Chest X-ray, PA view. Patient: 64 years old, sex M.
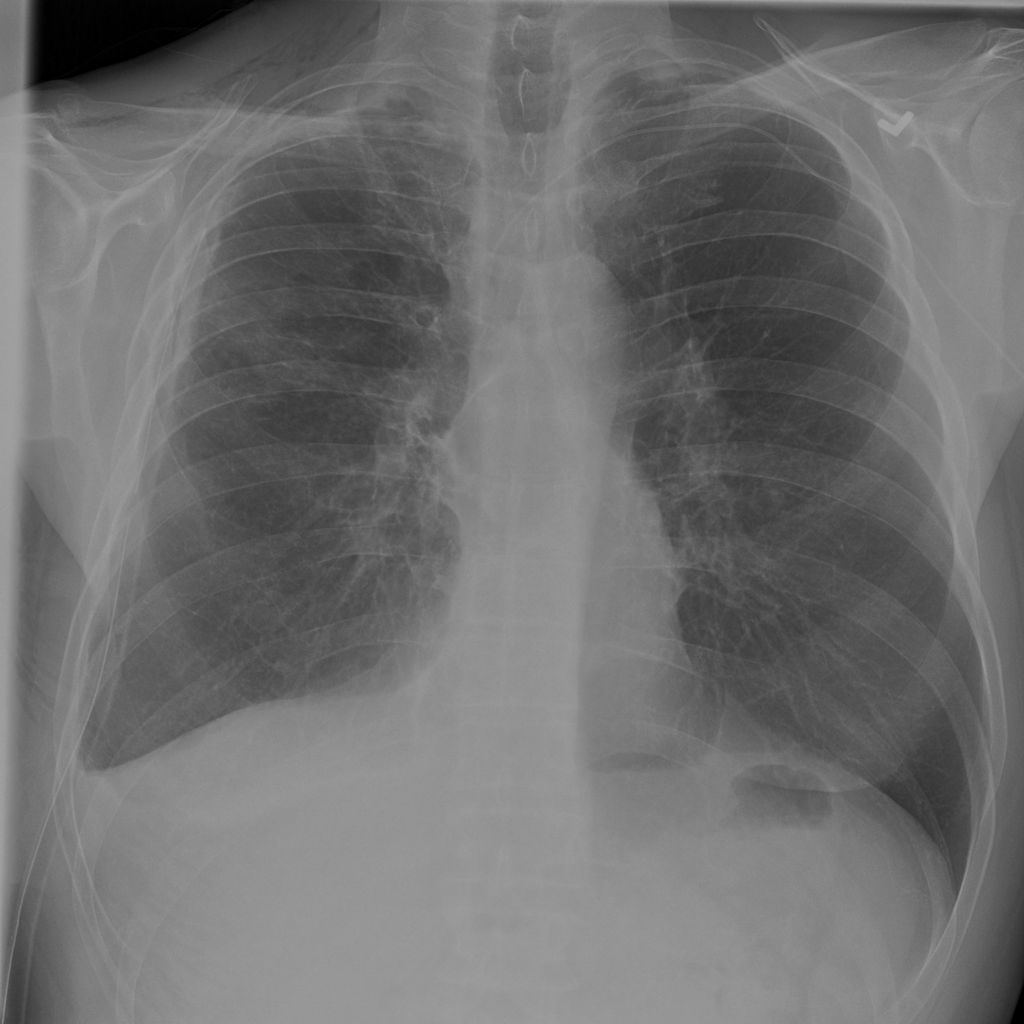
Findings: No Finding